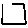
Label: square